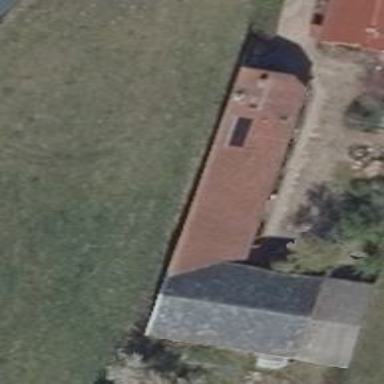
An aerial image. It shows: Rural barn.